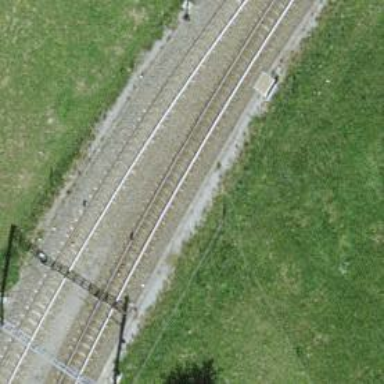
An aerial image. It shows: Narrow-gauge railway with electrified contact line.